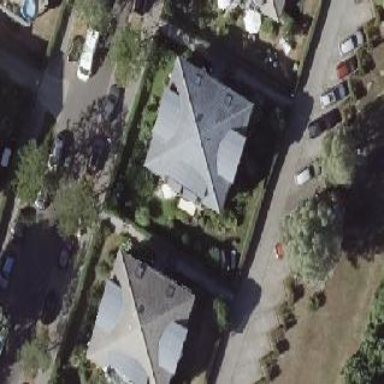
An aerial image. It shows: Apartments building with pyramidal roof.